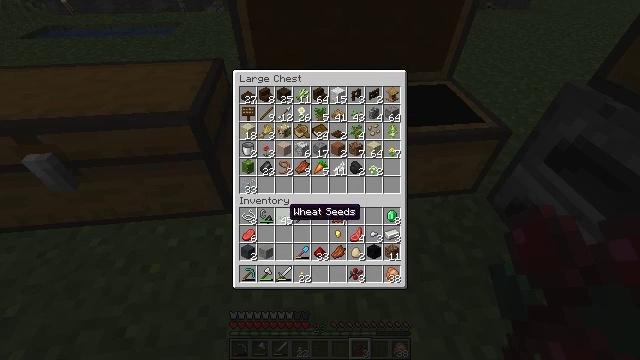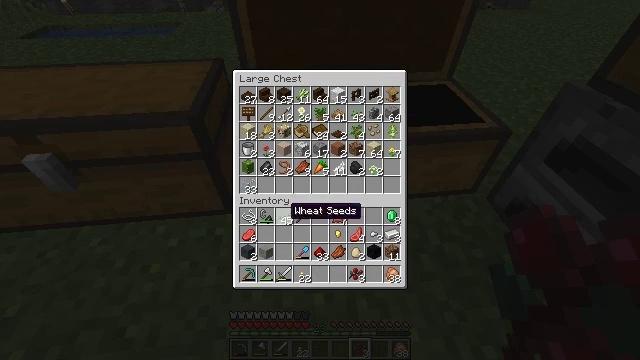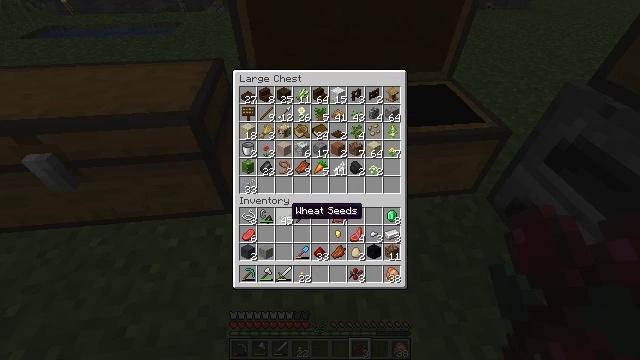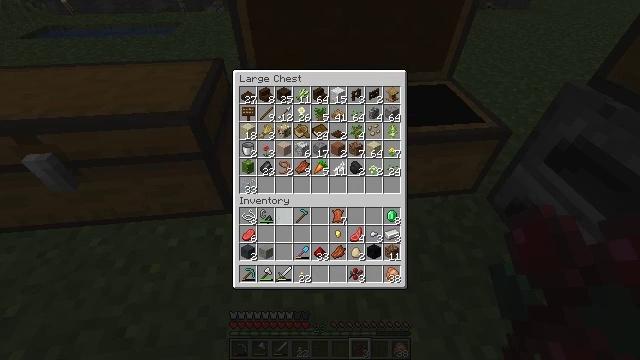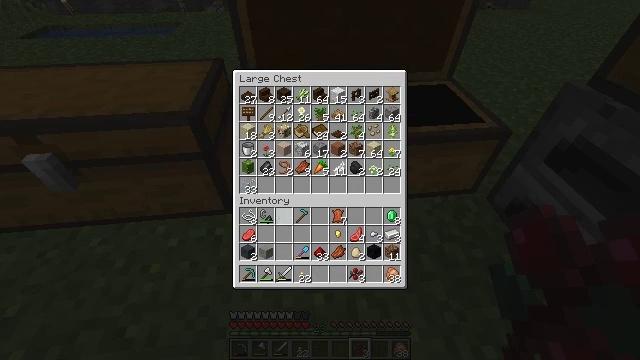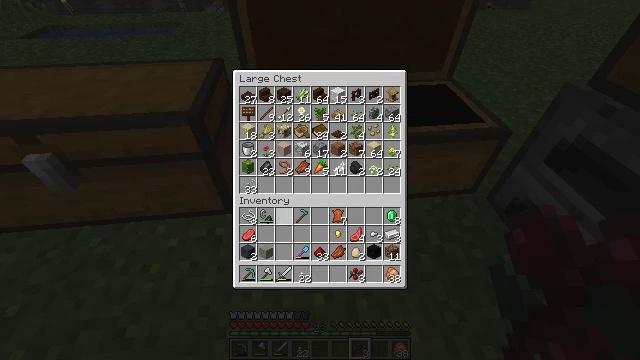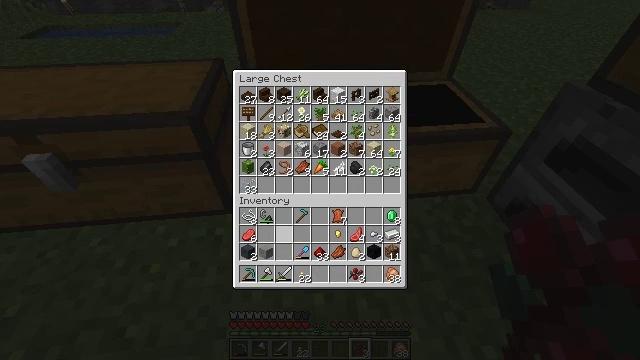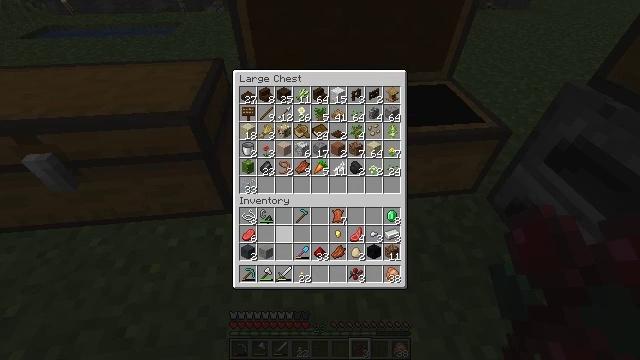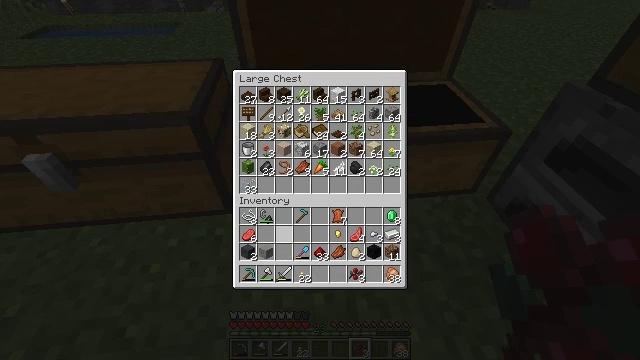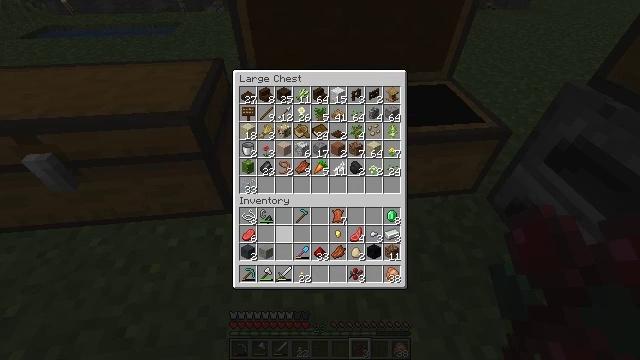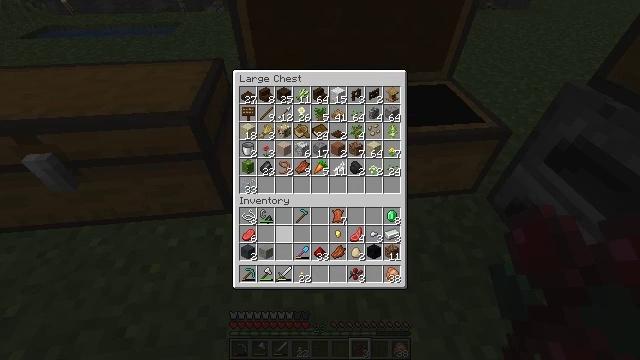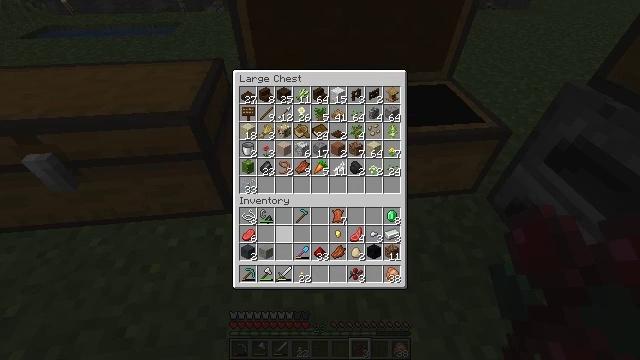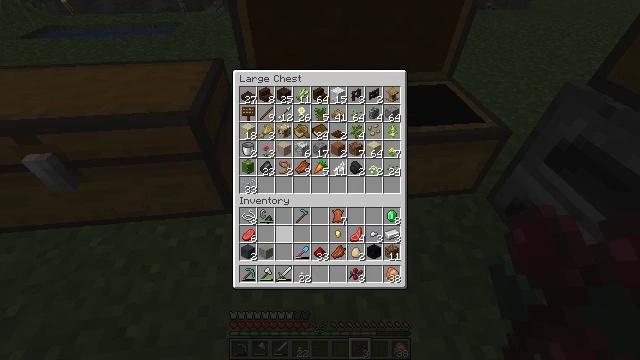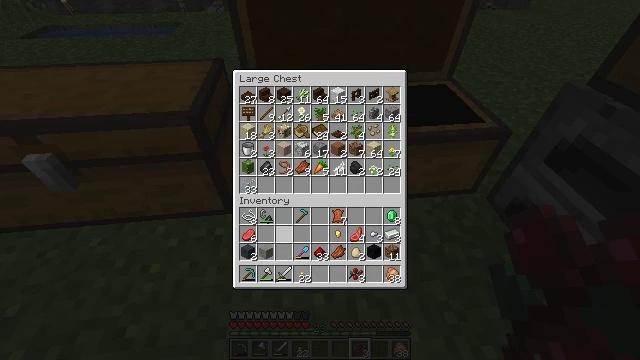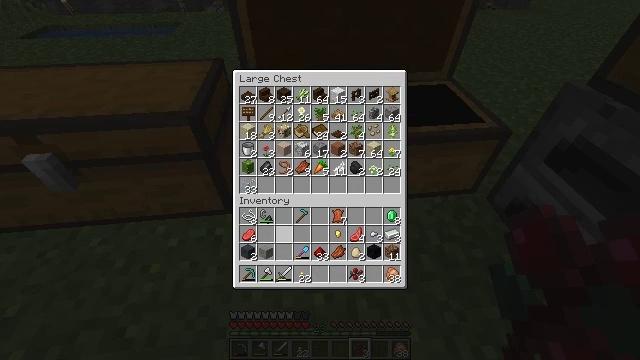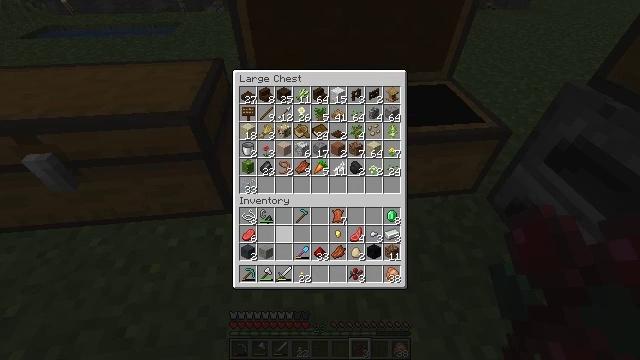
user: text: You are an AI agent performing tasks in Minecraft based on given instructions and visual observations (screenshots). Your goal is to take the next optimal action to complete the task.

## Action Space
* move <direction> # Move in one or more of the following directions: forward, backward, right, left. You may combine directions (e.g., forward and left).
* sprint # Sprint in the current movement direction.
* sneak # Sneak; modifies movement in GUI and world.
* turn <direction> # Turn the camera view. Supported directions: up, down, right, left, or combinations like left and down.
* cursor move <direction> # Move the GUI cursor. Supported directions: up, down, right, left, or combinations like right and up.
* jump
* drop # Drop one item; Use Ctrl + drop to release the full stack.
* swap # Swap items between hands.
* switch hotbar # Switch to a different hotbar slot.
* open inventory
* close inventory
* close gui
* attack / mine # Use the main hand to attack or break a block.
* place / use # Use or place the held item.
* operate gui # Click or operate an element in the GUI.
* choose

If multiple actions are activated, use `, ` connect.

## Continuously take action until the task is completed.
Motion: motion action
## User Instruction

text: Turn kelp into dried kelp by cooking it.
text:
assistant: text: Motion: sneak
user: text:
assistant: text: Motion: sneak
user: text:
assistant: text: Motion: sneak, attack / mine
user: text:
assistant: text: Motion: sneak, attack / mine
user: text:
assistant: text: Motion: sneak
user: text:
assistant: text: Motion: sneak
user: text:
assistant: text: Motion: sneak
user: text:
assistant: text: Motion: sneak
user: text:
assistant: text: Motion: sneak
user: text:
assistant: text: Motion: sneak
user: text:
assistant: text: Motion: sneak
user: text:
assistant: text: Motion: sneak
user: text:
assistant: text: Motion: sneak
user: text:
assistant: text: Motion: sneak
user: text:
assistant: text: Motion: sneak
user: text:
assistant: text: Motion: sneak, turn left
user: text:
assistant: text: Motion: sneak, turn left
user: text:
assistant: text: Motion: sneak, turn left
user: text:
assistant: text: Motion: sneak
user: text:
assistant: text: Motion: sneak
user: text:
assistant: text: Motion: sneak
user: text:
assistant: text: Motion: sneak
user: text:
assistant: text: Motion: sneak
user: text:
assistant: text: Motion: sneak, attack / mine
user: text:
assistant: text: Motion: sneak, attack / mine
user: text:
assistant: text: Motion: sneak, turn right
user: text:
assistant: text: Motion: sneak
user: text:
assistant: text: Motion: sneak
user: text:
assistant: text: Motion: sneak
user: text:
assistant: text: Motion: sneak